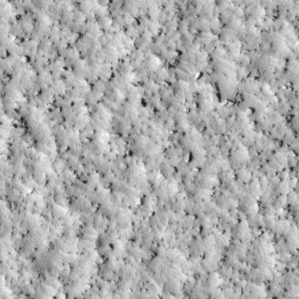
Label: non_frost